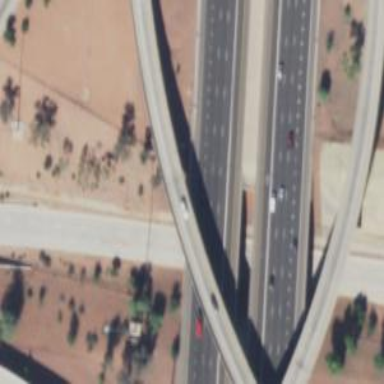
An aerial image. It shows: Asphalt motorway.